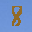
Label: 8